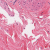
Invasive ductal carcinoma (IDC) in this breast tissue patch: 0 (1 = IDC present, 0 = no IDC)